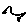
Label: bird